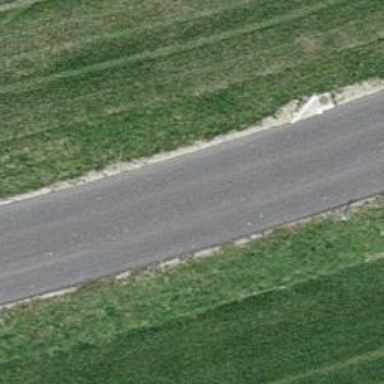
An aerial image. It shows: Tertiary road.